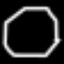
Label: octagon